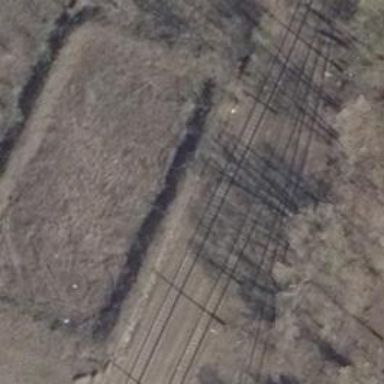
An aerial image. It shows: Rail spur service.